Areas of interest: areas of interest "Tennis Court"
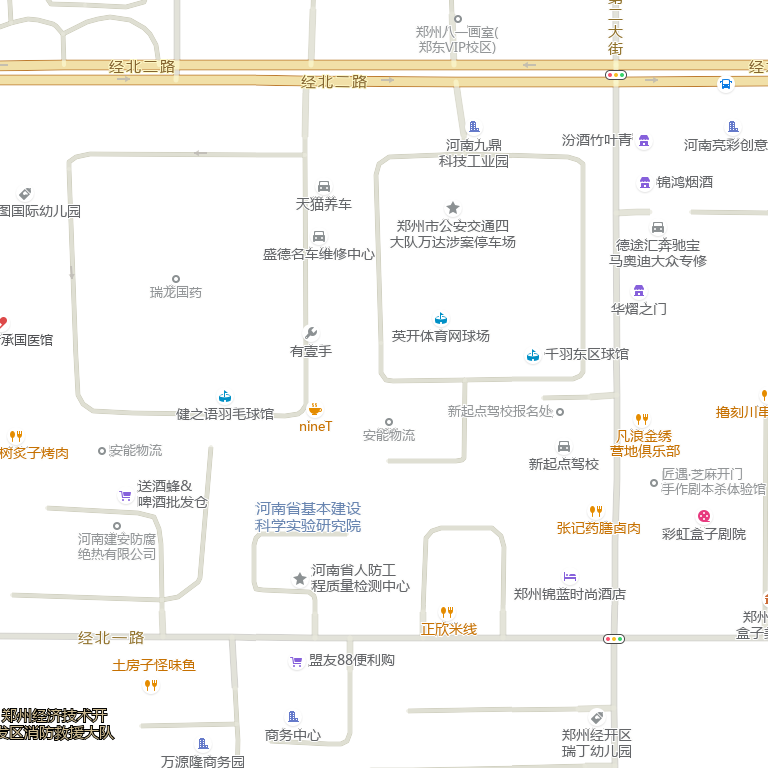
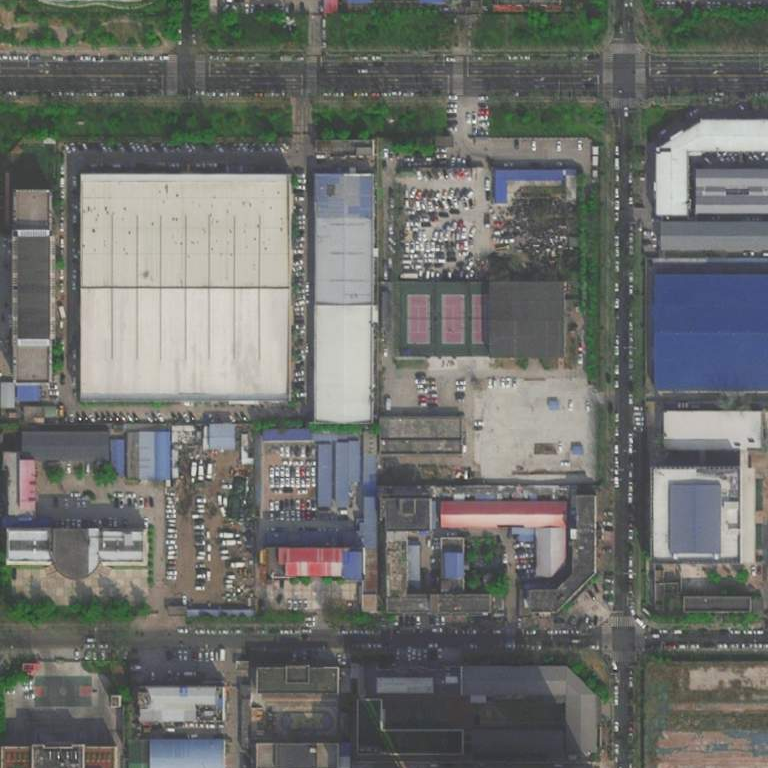